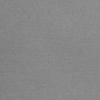
Label: dusty